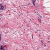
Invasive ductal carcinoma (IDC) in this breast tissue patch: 0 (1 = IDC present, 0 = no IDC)